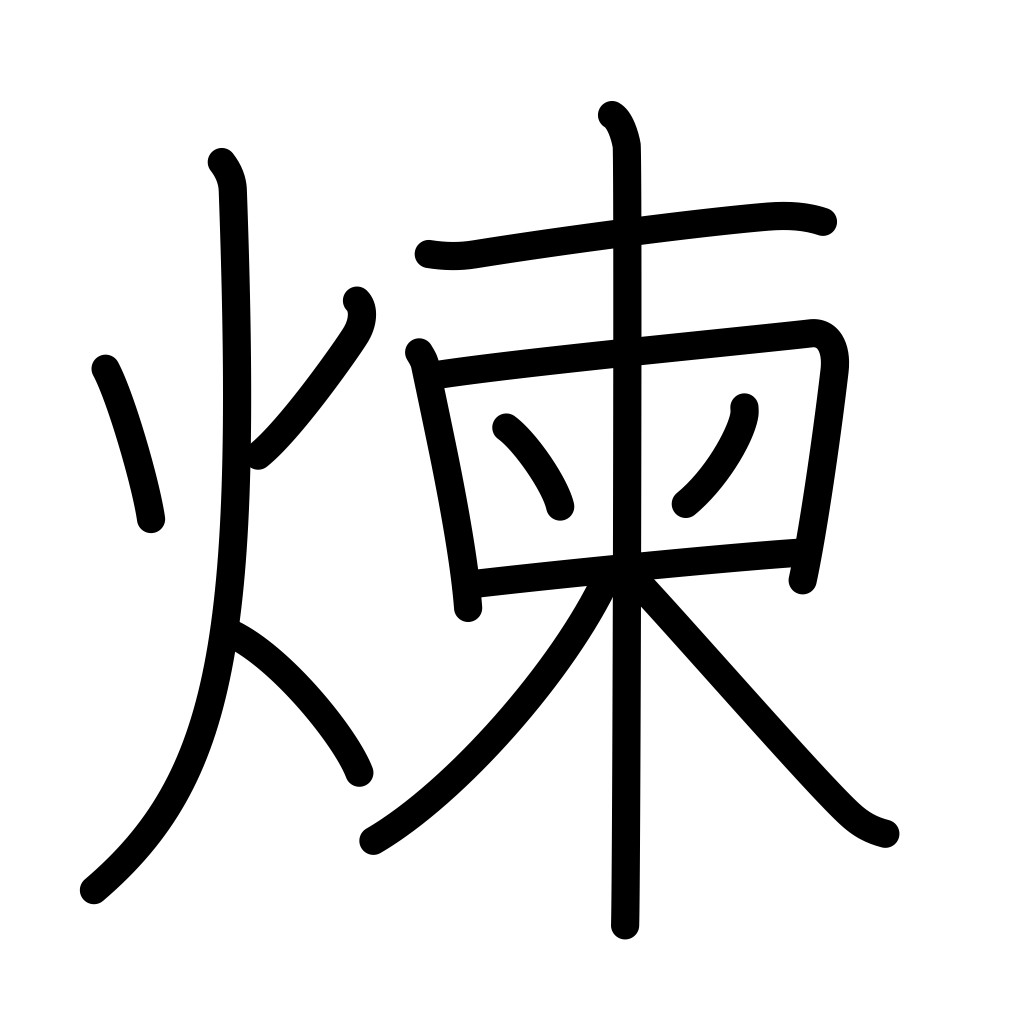
Meaning: refine metals, kneading over fire